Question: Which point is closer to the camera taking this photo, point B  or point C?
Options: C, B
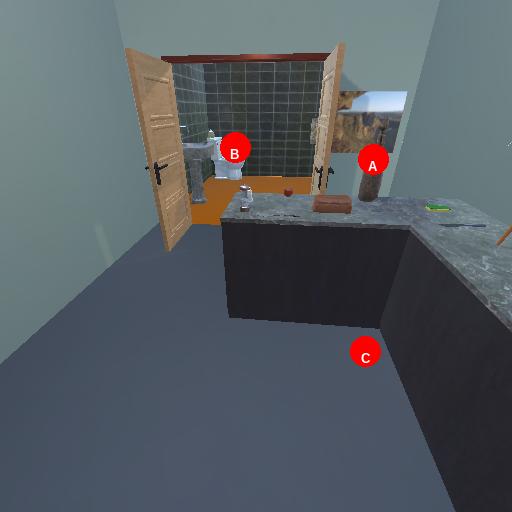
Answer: C